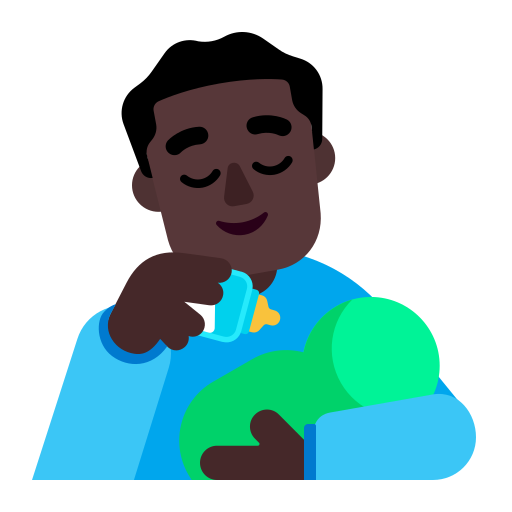
man feeding baby flat dark